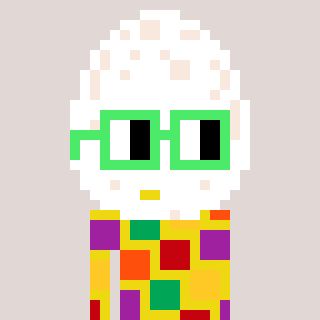
a pixel art character with square light green glasses, a egg-shaped head and a yellow-colored body on a warm background